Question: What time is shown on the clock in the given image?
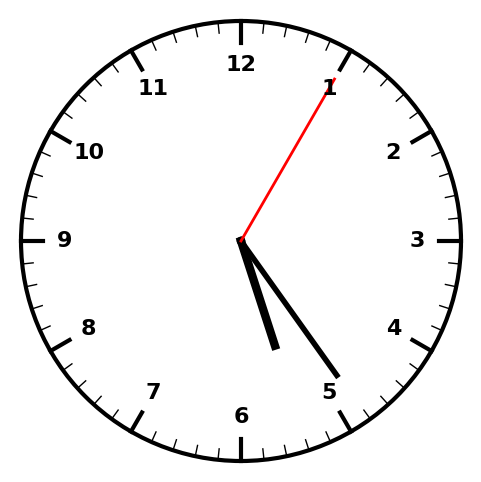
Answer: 05:24:05